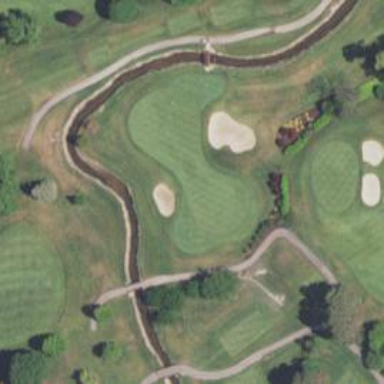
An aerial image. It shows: Picturesque green golfing area with grass land use.